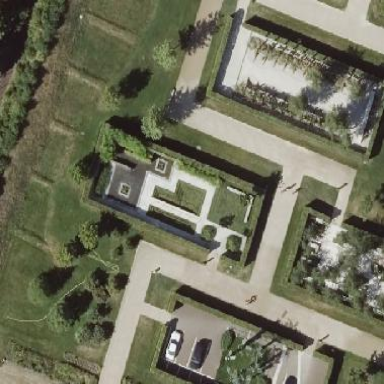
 which is type of leisure land with attraction."